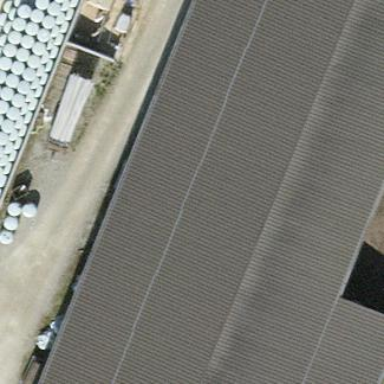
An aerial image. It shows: Farm auxiliary building.